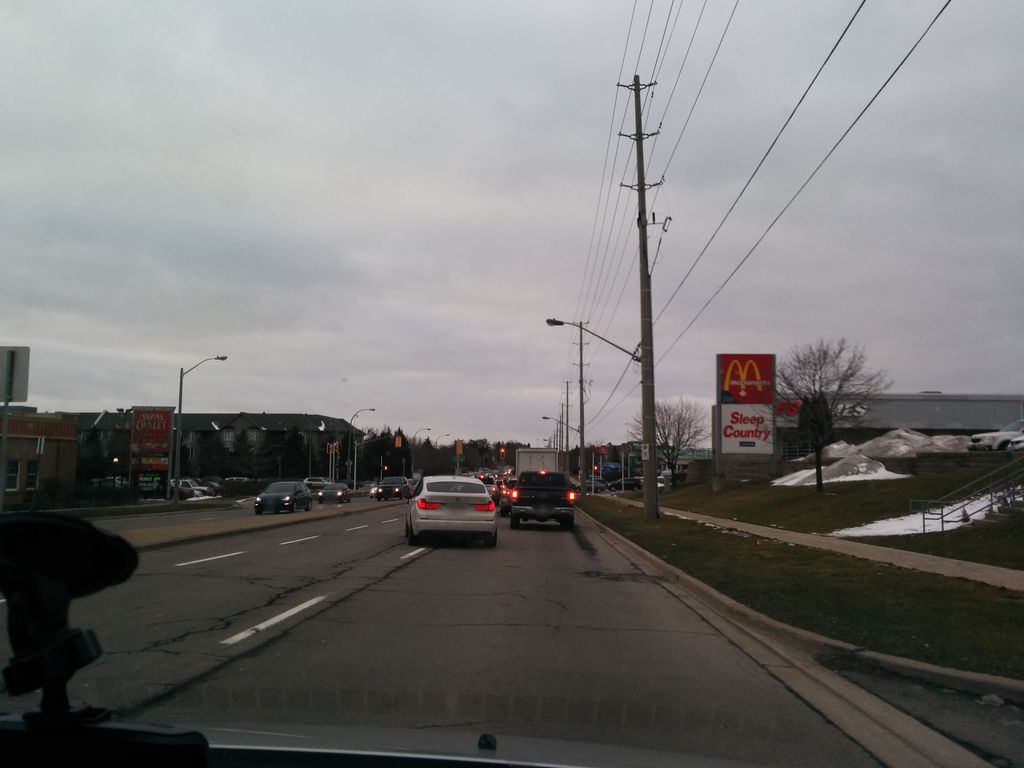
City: hamilton